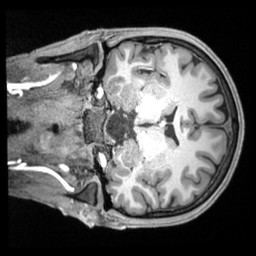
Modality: T1w
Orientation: coronal
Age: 24
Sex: male
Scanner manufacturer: siemens
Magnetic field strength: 3 T
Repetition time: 2.4 s
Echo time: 0.00226 s